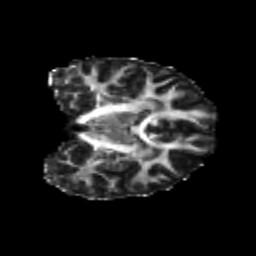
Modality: FA
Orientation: coronal
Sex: female
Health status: healthy
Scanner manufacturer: philips
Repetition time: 7.464 s
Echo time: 0.08723 s